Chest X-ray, AP view. Patient: 68 years old, sex F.
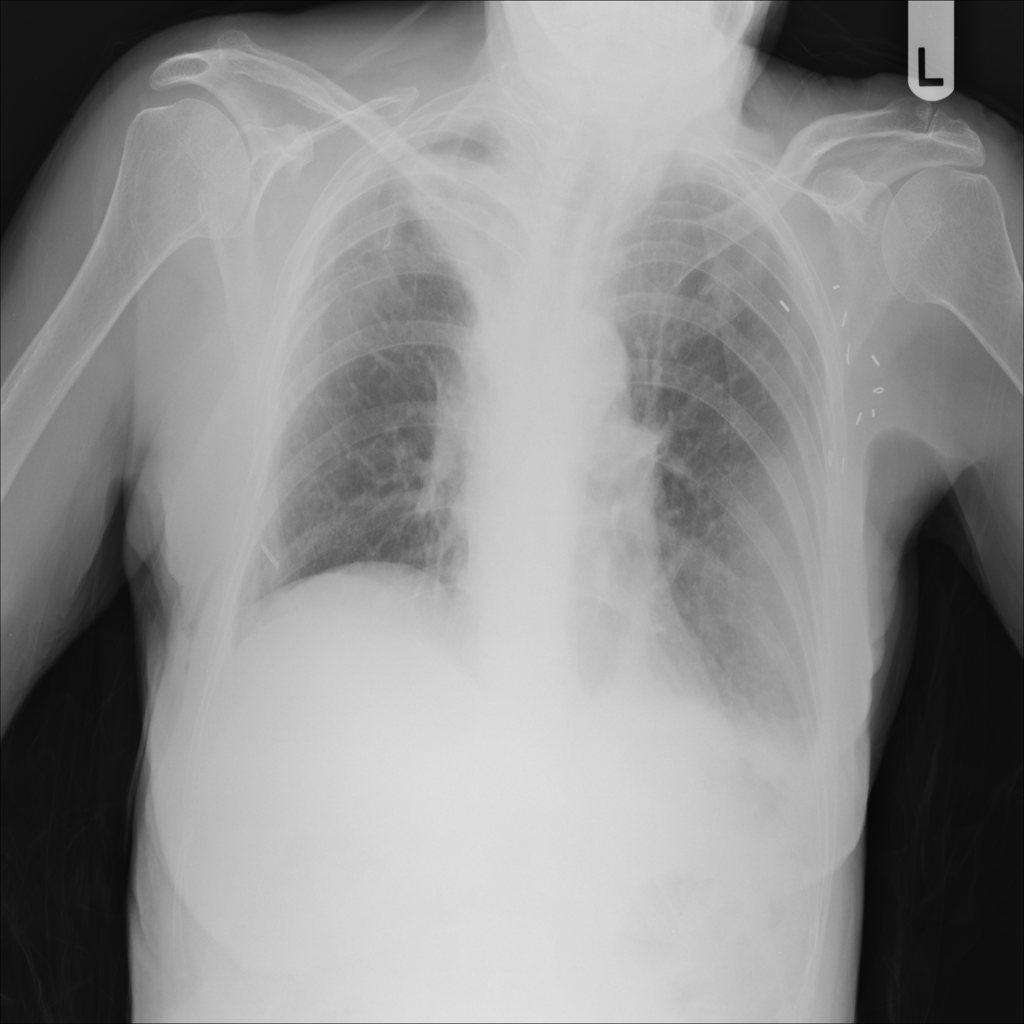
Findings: No Finding